Aerial crown-view tile of a tropical tree (Barro Colorado Island, Panama), acquired 20250715:
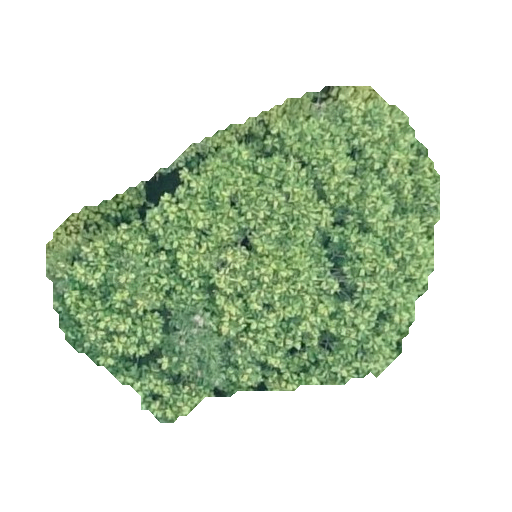
Species: Dipteryx oleifera
GBIF accepted scientific name: Dipteryx oleifera
Crown area: 133.543 m²